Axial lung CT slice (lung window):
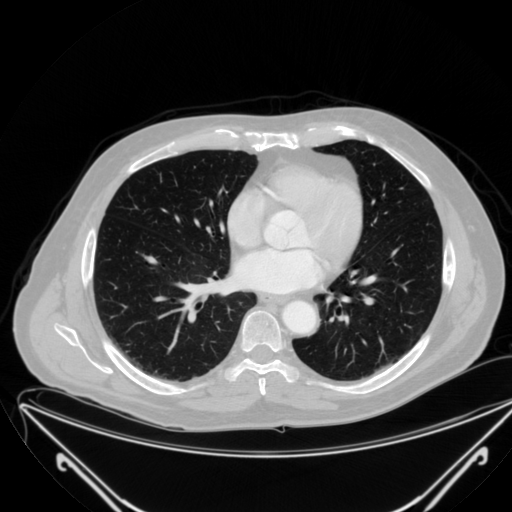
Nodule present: no